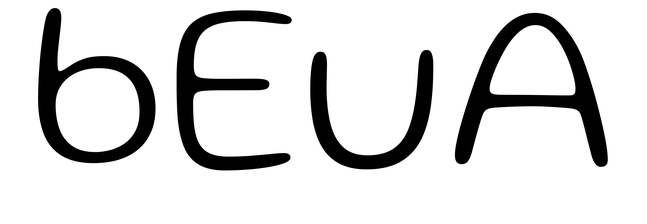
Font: Gluten_ExtraLight